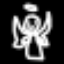
Label: angel